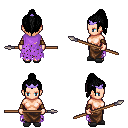
a pixel art fantasy rpg character, female body template, human, light skin, maroon tattered cape, robe skirt, black long topknot hairstyle, purple tiara, cloth bracers, gray slippers, spear, four views (front, back, left, right), 2x2 character sprite sheet, small pixel art, hard edges, no anti-aliasing